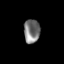
Tissue: lung
Cell type: Epithelial cells
Senescence score: 0.2183
Nuclear area (px): 373
Mean DAPI intensity: 121.769